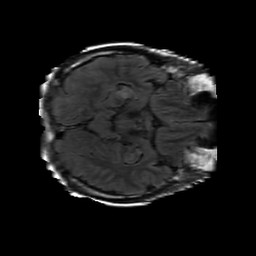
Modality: FLAIR
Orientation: axial
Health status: ill
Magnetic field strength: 3 T